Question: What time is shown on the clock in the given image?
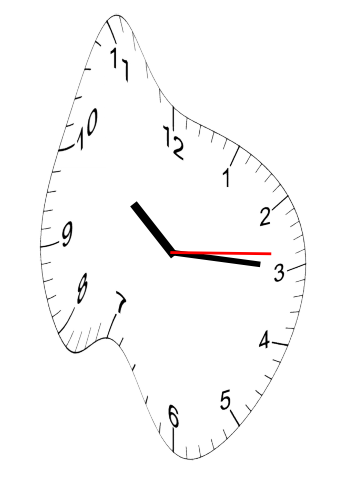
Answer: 10:15:14